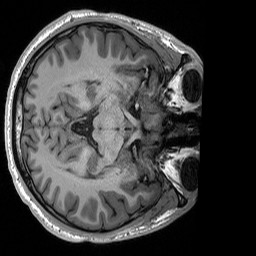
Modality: T1w
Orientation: axial
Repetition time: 8 s
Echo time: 0.066 s